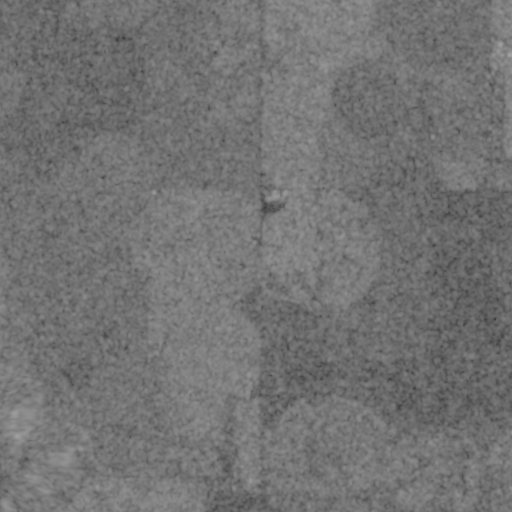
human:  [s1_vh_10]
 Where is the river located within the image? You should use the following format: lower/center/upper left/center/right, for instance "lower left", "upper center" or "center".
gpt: The river is located in the lower right of the image.
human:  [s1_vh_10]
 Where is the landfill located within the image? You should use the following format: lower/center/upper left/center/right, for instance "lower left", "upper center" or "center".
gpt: There is no landfill in the image.

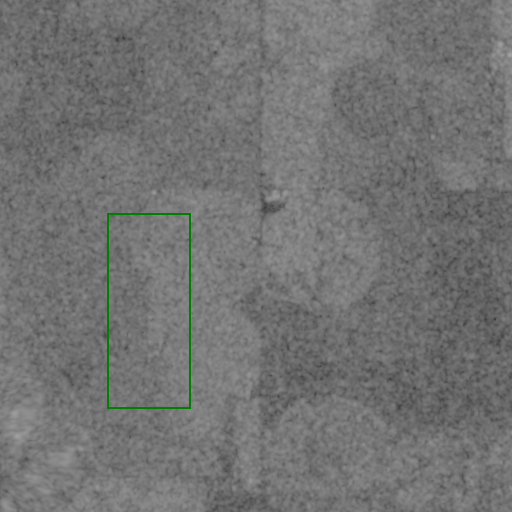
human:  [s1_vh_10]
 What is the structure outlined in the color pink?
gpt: There is no pink outline.
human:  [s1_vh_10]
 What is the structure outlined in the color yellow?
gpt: There is no structure outlined in yellow.